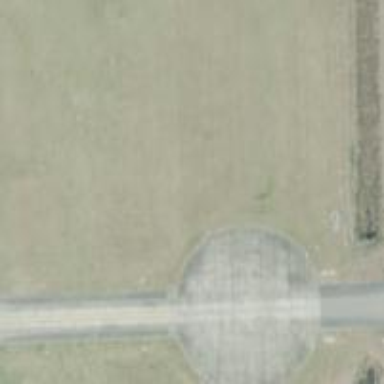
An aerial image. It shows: Image of helipad at airport.